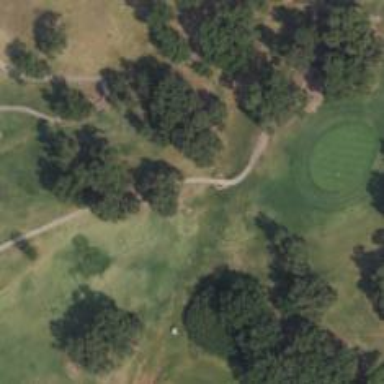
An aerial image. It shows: High-quality path used as golf course track.